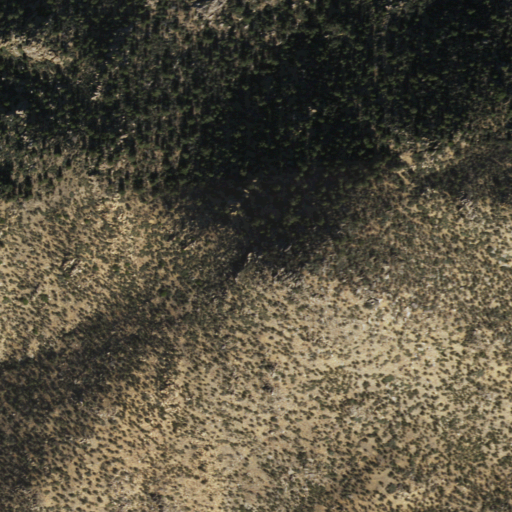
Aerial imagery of mountain in Arizona named Orejano Peak containing shrub and evergreen forest